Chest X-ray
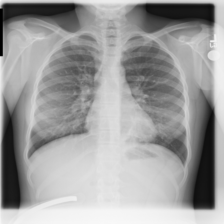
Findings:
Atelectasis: negative
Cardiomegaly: negative
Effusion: negative
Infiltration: positive
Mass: negative
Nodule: negative
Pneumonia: negative
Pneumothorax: negative
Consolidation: negative
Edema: negative
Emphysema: negative
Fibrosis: negative
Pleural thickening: positive
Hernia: negative